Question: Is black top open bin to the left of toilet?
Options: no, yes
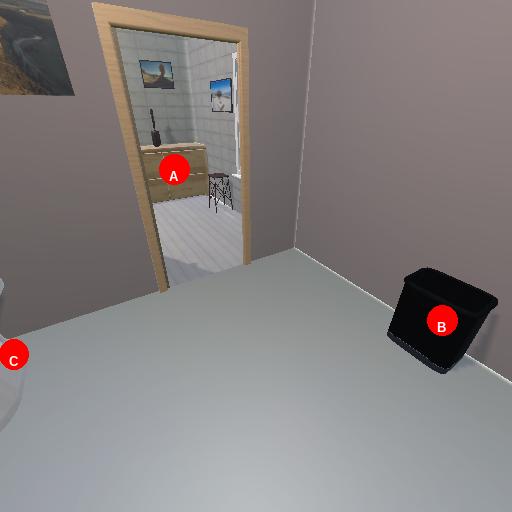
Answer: no